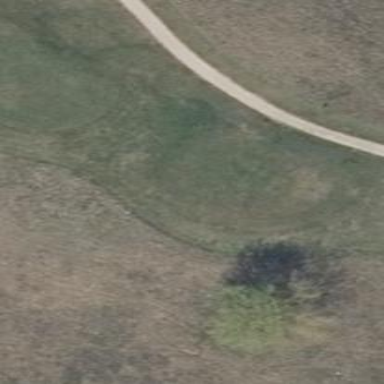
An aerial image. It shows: Golf tee.